Field crop: tomato
Growth stage: 1
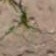
Species: cyperus